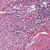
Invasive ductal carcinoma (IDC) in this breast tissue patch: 1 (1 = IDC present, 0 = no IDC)